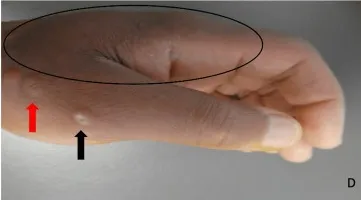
Drug addiction-associated puffy hand syndrome. . Demonstrate swelling that predominantly affects the dorsal left hand (circled by black oval). There are numerous keloidal scars on the forearm and hand (red arrows). A dried blister, which clinically mimicked a pustule, is noted at the base of the thumb (black arrow).
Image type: medical_photograph (other_medical_photograph)